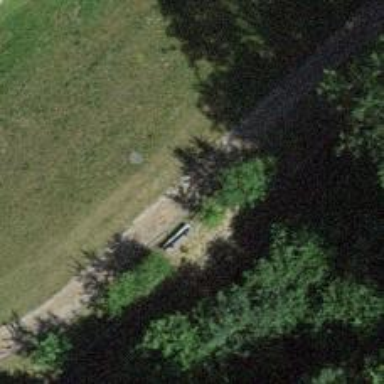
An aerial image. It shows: Path.